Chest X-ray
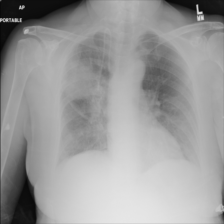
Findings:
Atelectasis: negative
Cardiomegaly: negative
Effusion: positive
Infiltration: negative
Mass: negative
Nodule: negative
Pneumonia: negative
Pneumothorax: negative
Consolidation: negative
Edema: negative
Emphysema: negative
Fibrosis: negative
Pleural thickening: negative
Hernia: negative